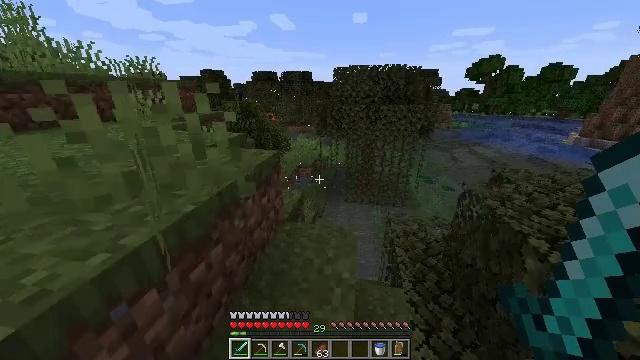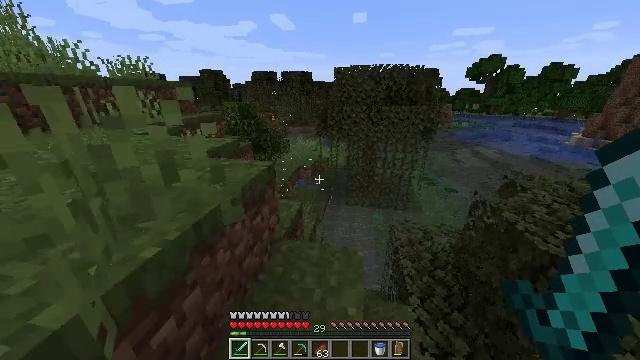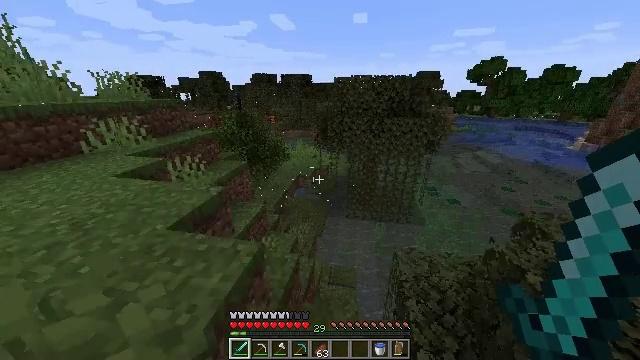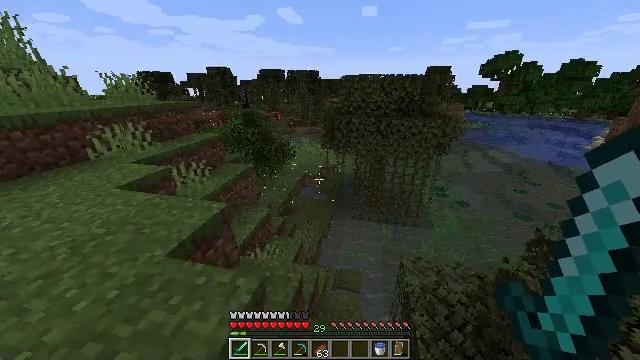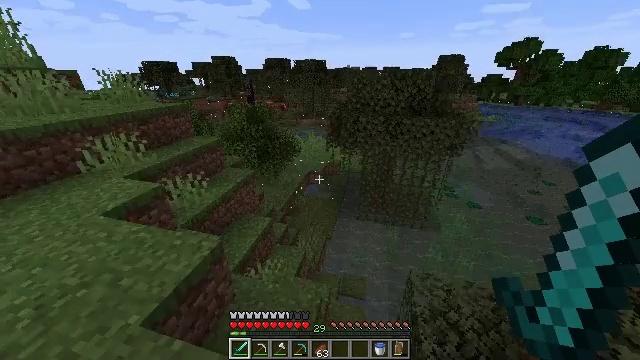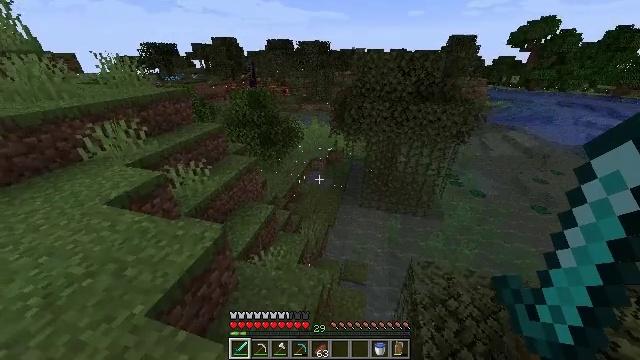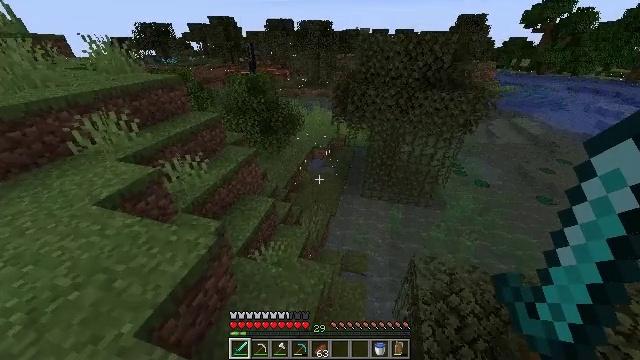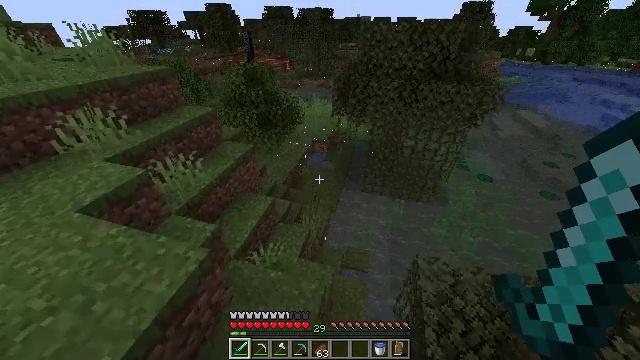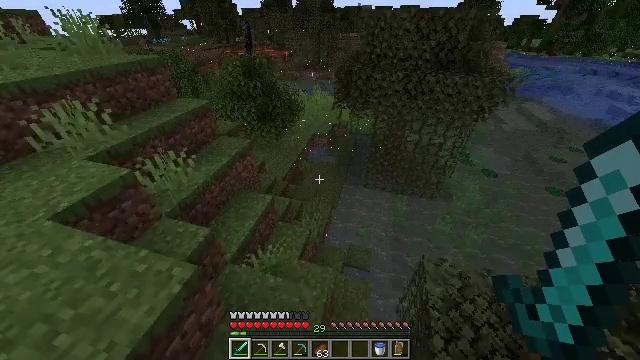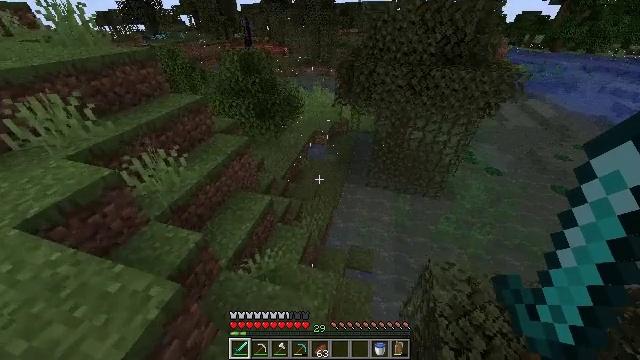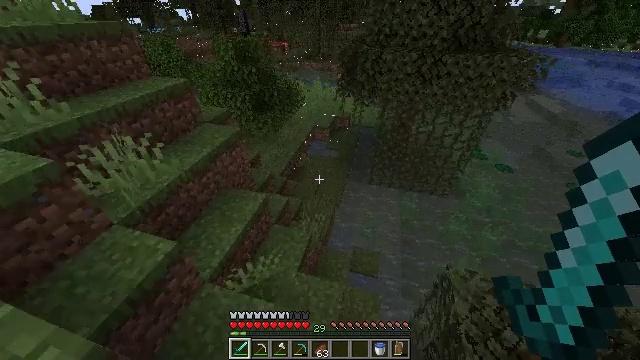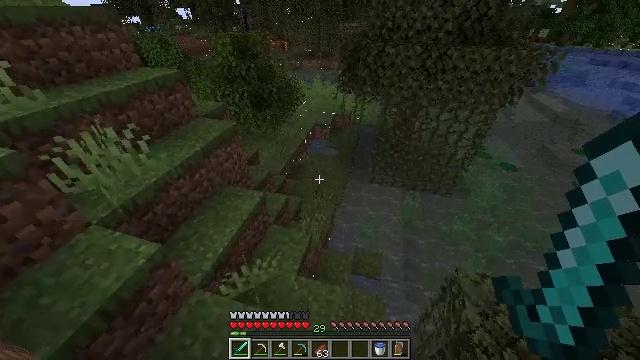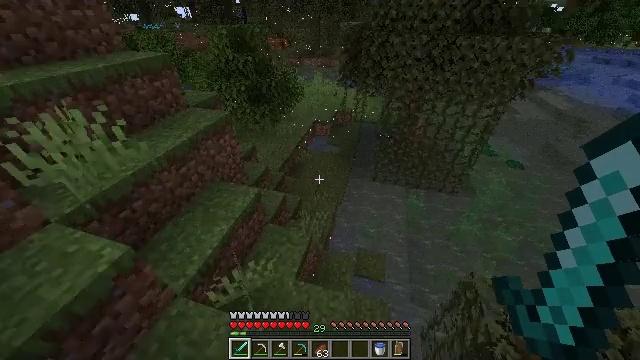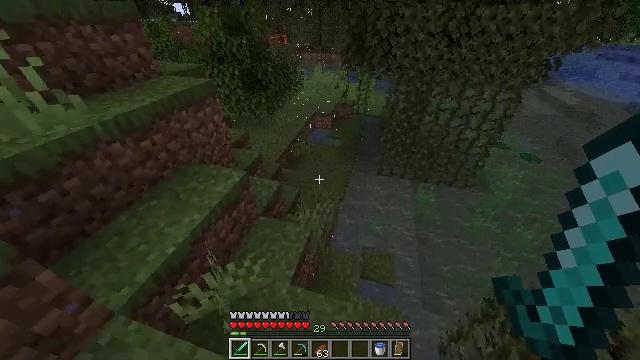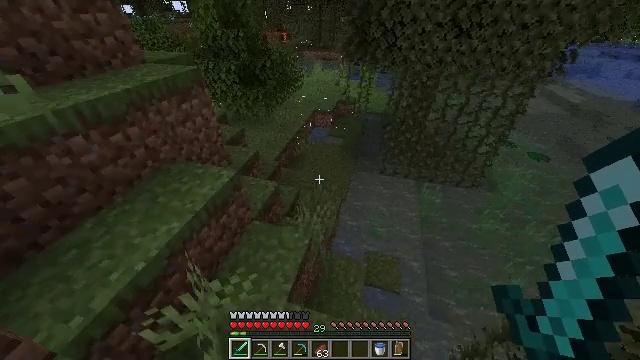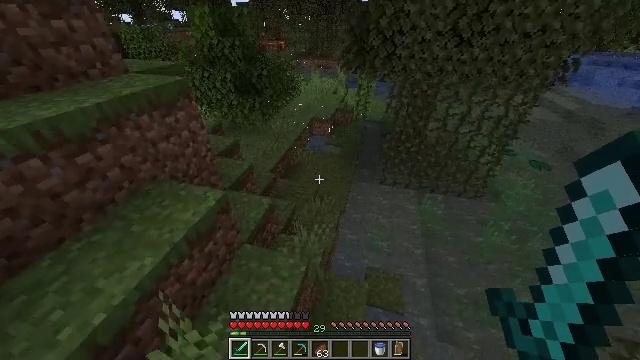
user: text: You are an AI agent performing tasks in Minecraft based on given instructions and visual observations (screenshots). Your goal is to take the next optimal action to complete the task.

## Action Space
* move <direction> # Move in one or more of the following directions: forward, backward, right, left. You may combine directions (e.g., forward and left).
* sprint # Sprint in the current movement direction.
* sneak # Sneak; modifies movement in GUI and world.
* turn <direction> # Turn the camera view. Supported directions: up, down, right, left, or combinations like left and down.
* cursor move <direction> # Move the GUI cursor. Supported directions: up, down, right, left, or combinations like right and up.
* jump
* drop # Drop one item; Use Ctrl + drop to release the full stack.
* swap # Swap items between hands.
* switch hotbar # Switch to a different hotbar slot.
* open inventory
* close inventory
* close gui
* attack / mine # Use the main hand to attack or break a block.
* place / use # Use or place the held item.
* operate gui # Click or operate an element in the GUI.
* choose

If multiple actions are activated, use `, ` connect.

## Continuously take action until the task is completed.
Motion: motion action
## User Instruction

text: Mine the sugar cane near rivers.
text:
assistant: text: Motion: move forward, sprint, jump
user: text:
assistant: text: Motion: move forward, sprint, jump
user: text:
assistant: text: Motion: move forward, sprint, turn left and down, jump
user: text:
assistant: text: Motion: move forward, sprint, turn left and down, jump
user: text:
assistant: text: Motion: move forward and move left, sprint, turn down
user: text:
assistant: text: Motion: move forward and move left, sprint, turn down
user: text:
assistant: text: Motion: move forward and move left, sprint, turn down
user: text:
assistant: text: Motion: move forward, sprint, turn down
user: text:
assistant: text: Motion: move forward, sprint
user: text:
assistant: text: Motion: move forward, sprint
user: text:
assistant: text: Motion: move forward, sprint
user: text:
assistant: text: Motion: move forward, sprint
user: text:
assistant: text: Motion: move forward, sprint
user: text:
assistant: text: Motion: move forward, sprint
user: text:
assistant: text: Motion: move forward, sprint, turn up
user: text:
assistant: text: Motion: move forward, sprint, turn up
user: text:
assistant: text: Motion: move forward, sprint, turn up
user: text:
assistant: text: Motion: move forward and move left, sprint
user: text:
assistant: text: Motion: move forward and move left, sprint
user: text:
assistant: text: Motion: move forward, sprint
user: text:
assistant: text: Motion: move forward, sprint
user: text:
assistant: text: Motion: move forward, sprint
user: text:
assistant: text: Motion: move forward, sprint
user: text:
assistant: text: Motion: move forward, sprint, turn right
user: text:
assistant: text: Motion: move forward, sprint
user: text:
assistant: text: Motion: move forward, sprint
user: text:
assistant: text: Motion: move forward, sprint
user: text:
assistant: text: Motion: move forward, sprint, turn right
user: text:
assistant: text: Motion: move forward, sprint, turn right and up
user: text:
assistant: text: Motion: move forward, sprint, turn up